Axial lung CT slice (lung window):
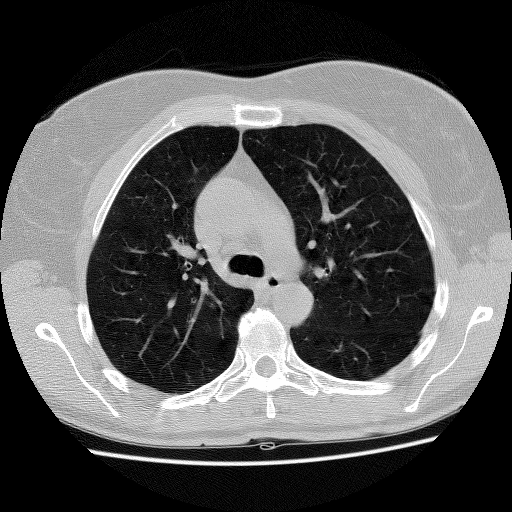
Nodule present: no